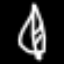
Label: leaf